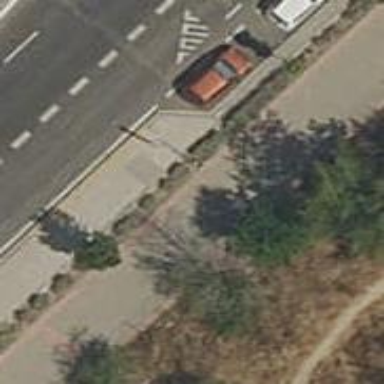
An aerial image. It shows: Bus stop with platform for public transport.